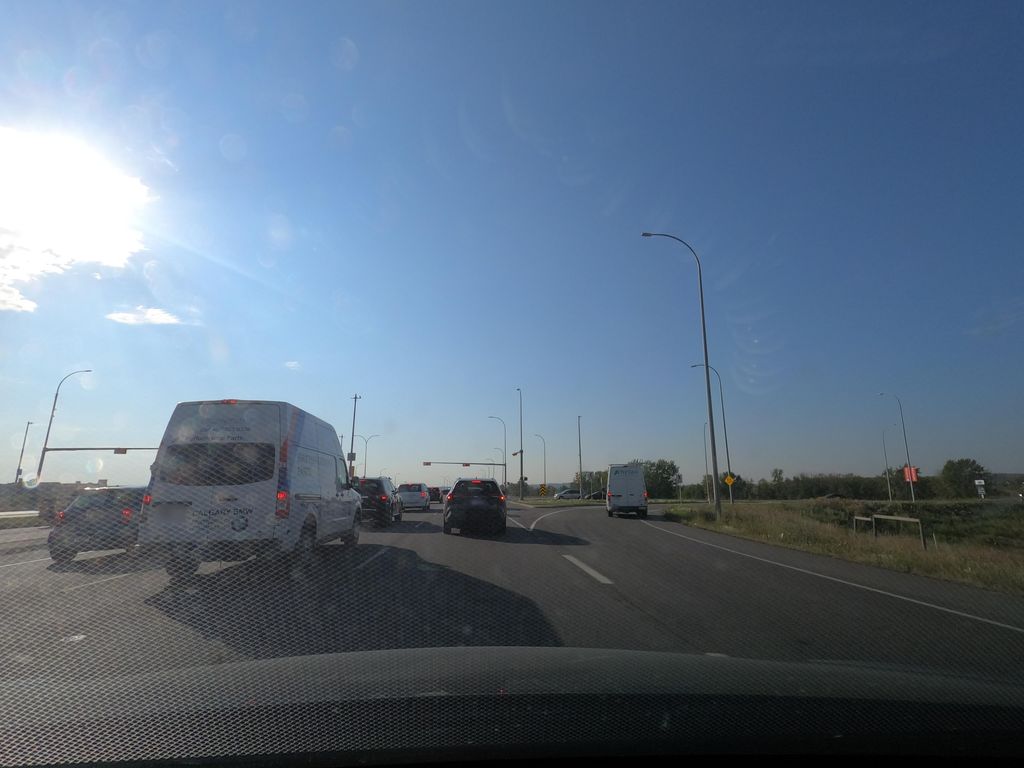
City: calgary